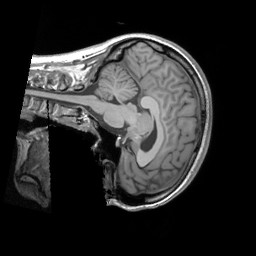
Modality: T1w
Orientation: sagittal
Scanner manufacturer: siemens
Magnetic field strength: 3 T
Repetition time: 1.9 s
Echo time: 0.00267 s